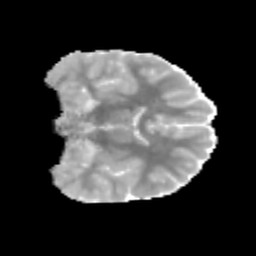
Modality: MD
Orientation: coronal
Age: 9
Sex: female
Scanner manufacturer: siemens
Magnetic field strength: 3 T
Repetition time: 3.8 s
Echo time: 0.07 s